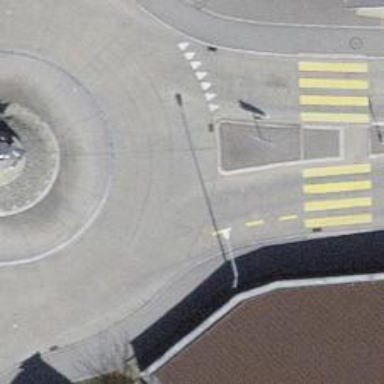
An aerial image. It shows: Road with "give way" sign.